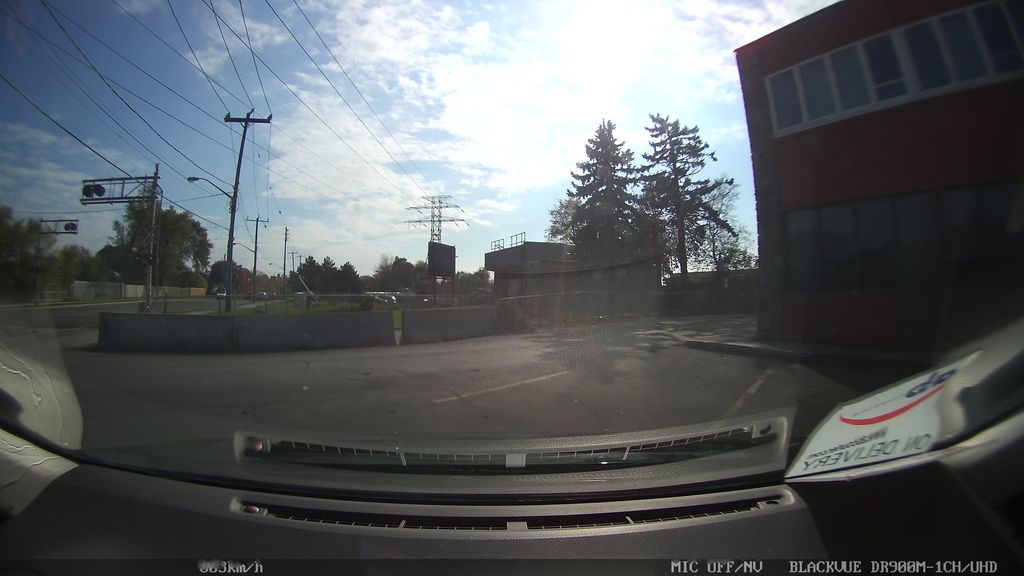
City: toronto